Interaction volume radius: 5 \u00c5
Interaction volume height: 25 \u00c5
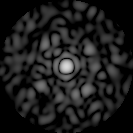
Disorder parameter: 0.8078